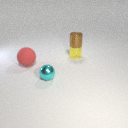
small yellow metal cylinder to the right of large red rubber sphere